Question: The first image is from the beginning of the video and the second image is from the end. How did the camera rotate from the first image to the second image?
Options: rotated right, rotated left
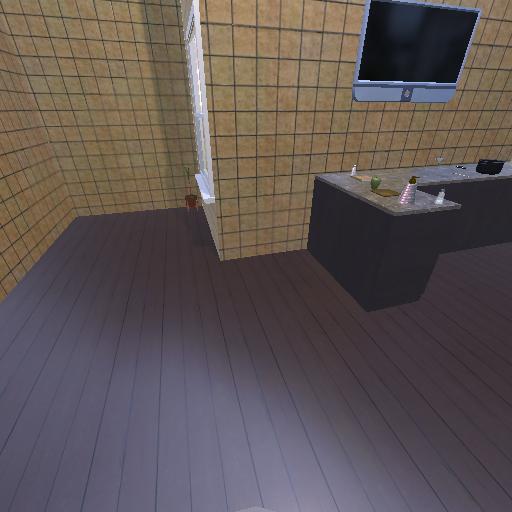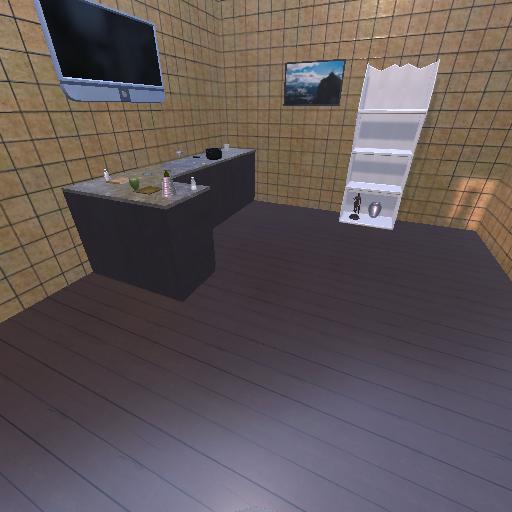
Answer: rotated right